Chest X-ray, AP view. Patient: 74 years old, sex F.
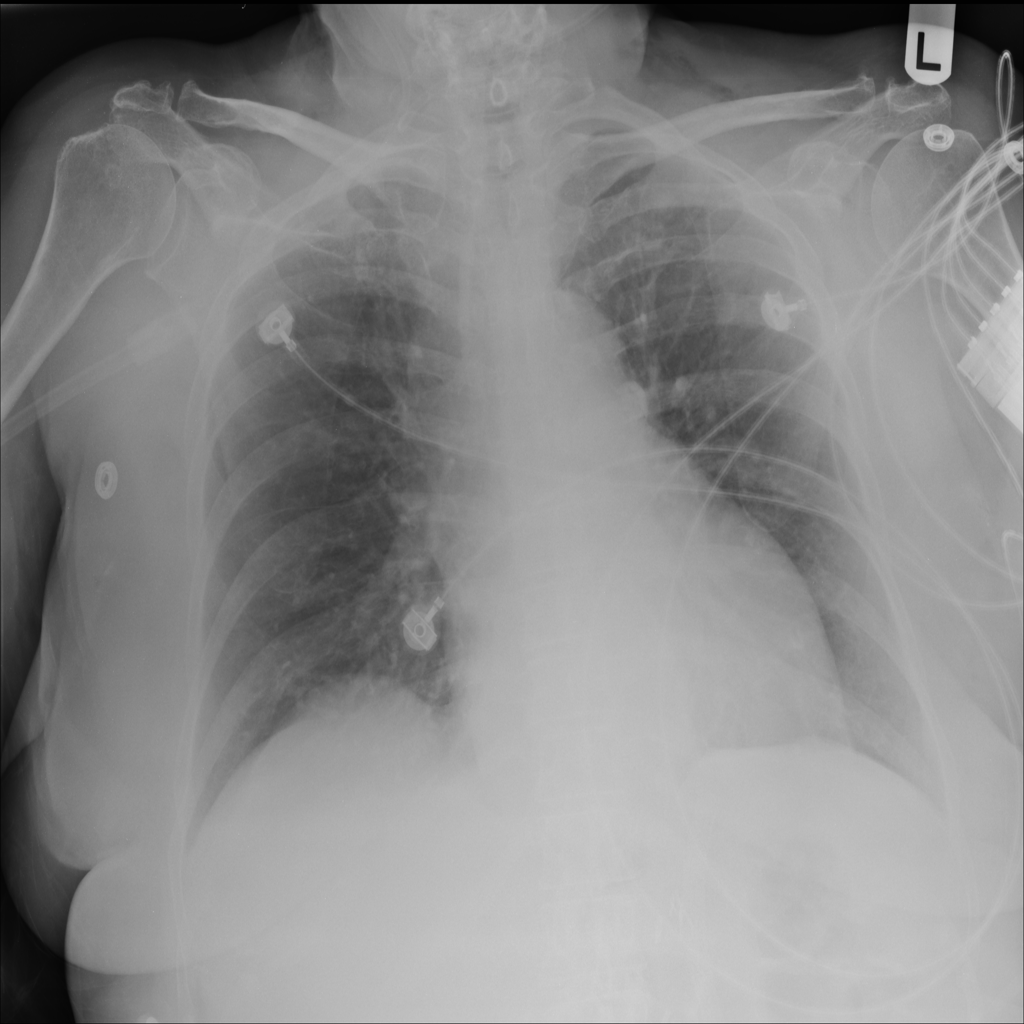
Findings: No Finding